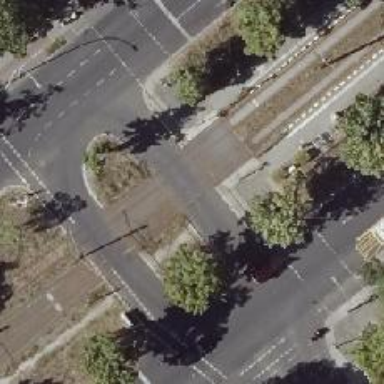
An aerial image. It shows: Tram level crossing on railway.